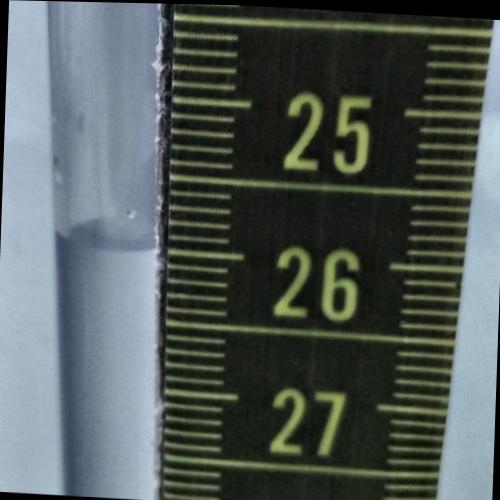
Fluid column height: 26.0 cm